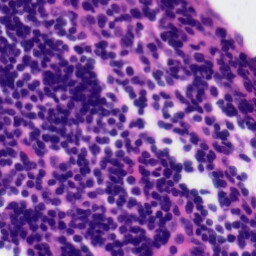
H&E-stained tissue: Tonsil